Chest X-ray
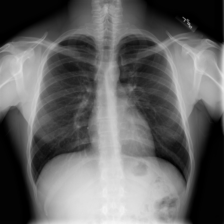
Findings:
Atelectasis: negative
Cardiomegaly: negative
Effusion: negative
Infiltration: negative
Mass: negative
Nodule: negative
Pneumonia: negative
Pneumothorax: negative
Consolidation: negative
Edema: negative
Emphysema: negative
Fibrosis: negative
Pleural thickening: negative
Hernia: negative